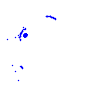
Particle: electron